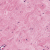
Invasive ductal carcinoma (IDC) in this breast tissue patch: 0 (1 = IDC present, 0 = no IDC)